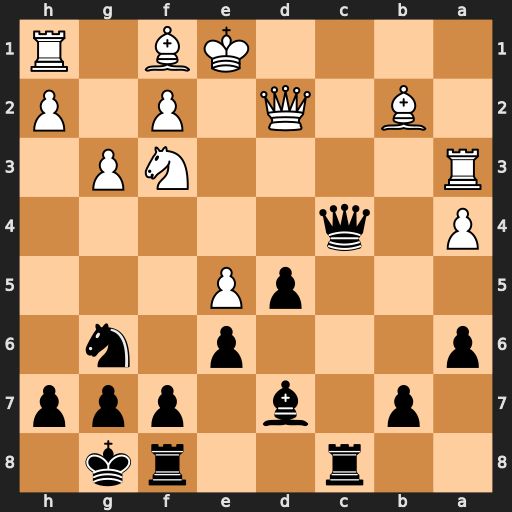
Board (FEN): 2r2rk1/1p1b1ppp/p3p1n1/3pP3/P1q5/R4NP1/1B1Q1P1P/4KB1R
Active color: b
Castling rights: K
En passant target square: -
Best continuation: Qe4+ Be2 Rc2